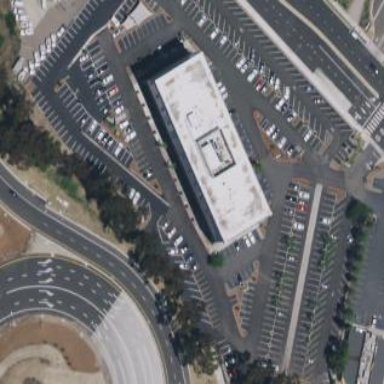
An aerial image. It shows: Office building.